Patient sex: M
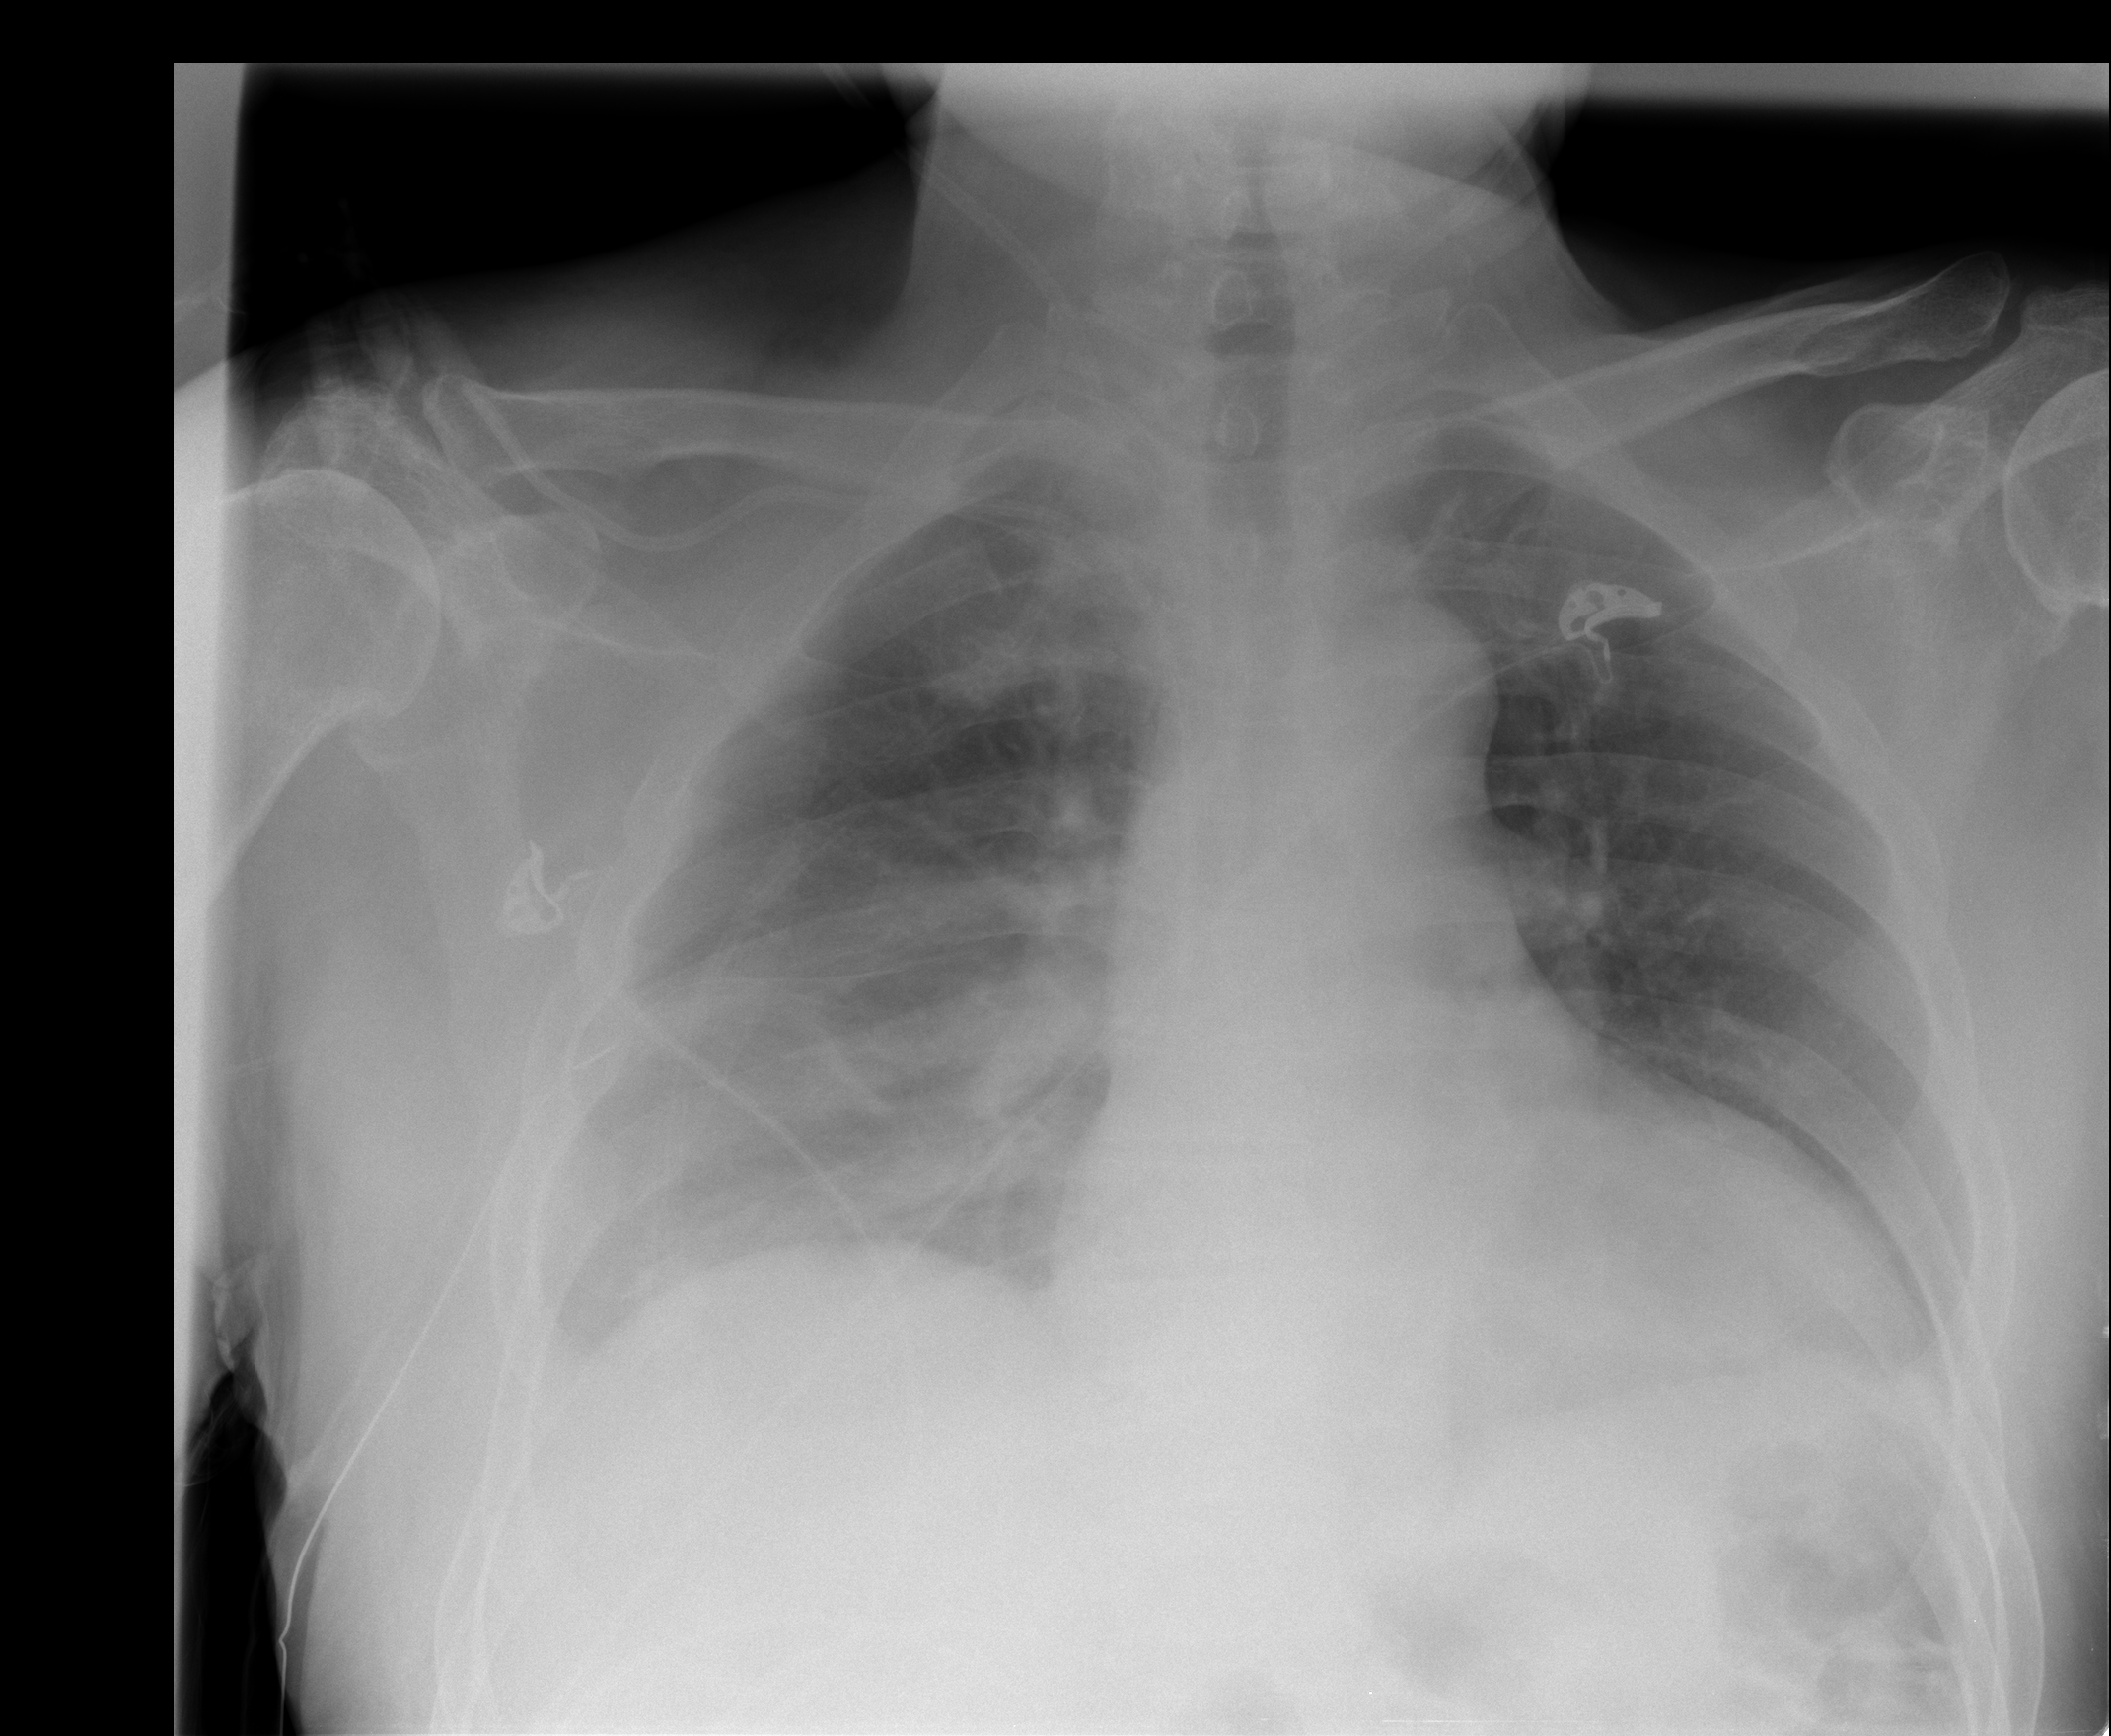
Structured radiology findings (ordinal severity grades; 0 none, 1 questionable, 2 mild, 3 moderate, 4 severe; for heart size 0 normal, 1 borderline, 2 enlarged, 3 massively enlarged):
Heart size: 0
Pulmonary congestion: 0
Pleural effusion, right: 2
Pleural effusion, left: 1
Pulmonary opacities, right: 2
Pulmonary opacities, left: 0
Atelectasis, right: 2
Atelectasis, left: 0